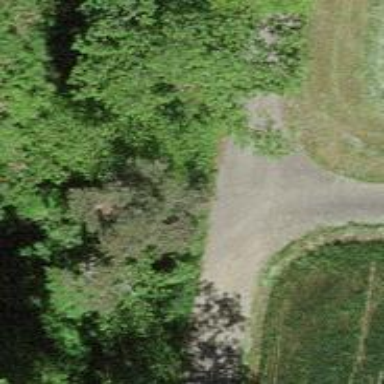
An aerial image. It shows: Well-maintained track road of grade 1.